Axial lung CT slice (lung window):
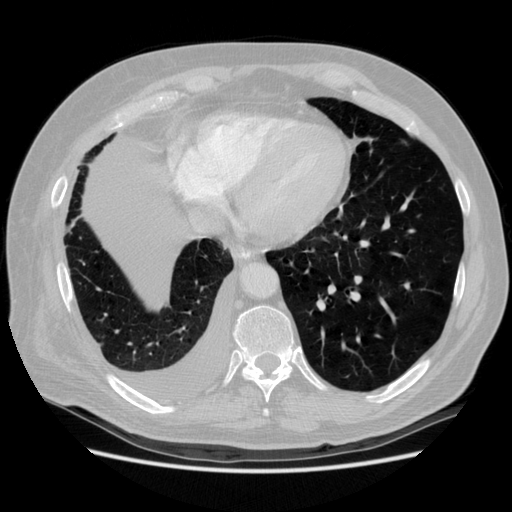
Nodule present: no